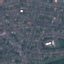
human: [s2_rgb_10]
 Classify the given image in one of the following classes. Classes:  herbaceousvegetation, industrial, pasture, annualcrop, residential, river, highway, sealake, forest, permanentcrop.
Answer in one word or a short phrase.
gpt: Residential